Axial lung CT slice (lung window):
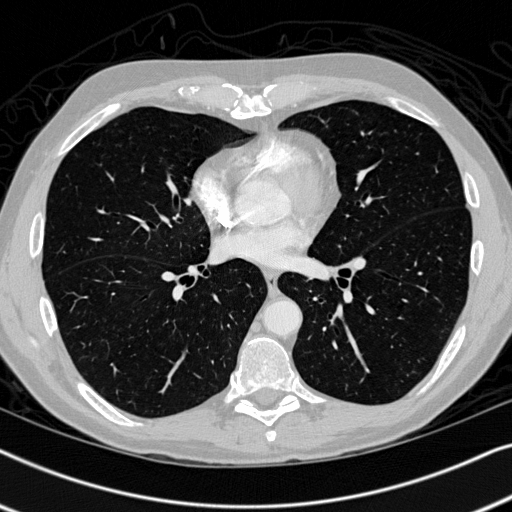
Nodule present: no